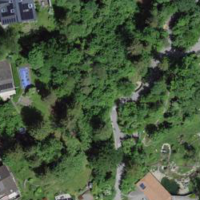
EUNIS habitat code: 41
Species observed at this site:
Euphorbia cyparissias
Crepis aurea
Sylvia atricapilla